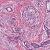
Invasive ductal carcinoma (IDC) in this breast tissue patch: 1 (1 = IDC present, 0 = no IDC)